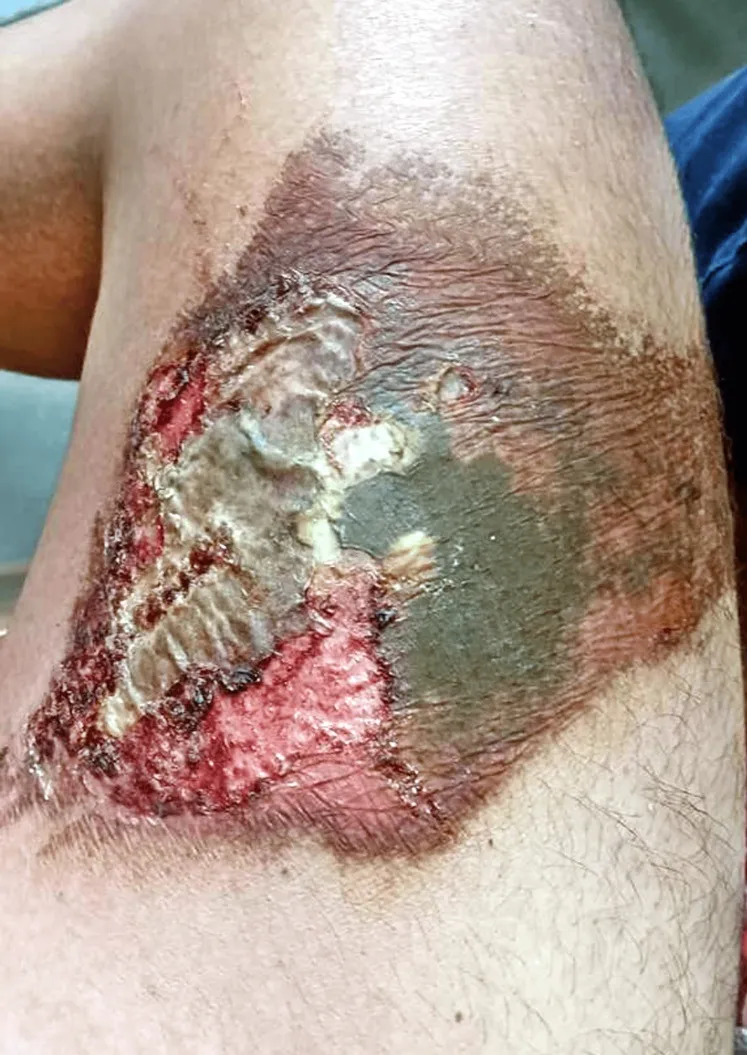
Burn wound with characteristic green colour 24 hours after the incident.
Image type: medical_photograph (skin_photograph)